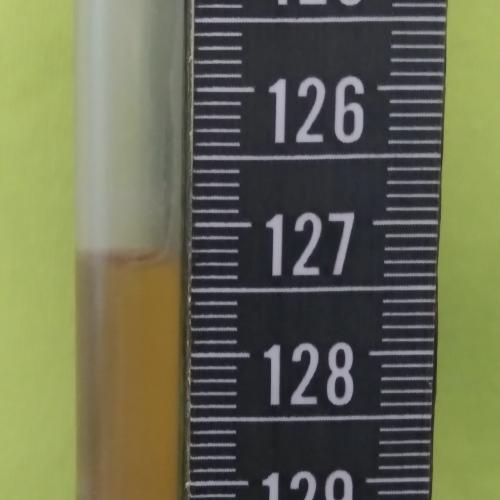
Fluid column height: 127.2 cm